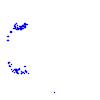
Particle: kaon